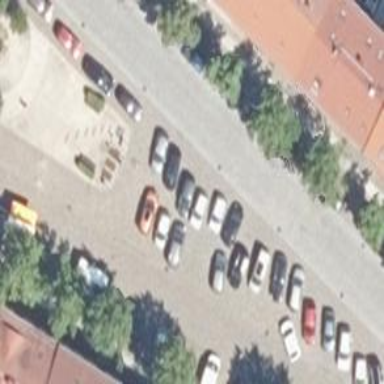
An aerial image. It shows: Parking area with surface.